Question: I have a PHP application developed using the Codeigniter framework.
My application works perfectly find on my shared hosting service (Hostgator) but doesn't work right when developing locally with Xampp.
I've attached a screenshot showing an example of what I see with Xampp vs what I see on my web host.
Stuff I've tried so far:
- - - - - - -

Here's my code for the above image:
'''
<?if($this->data['site_logo']!=''):?>
<img SRC="<?=$this->data['site_logo']?>" alt="<?=$this->data['site_name']?>" />
<?endif;?>
'''
Thanks!
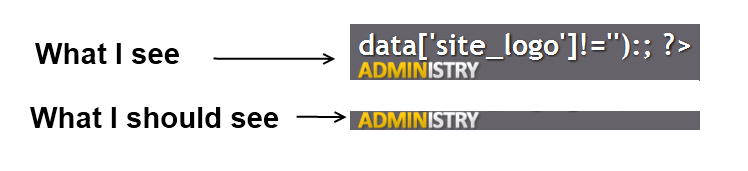
Answer: To enable short tags, head in to your php.ini file, find the line with:
'''
short_open_tag = 0
'''
and change it to
'''
short_open_tag = 1
'''